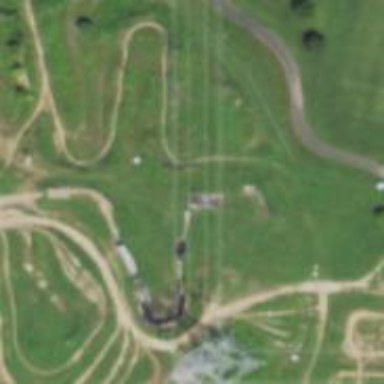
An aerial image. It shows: Cycling track for leisure land activities.